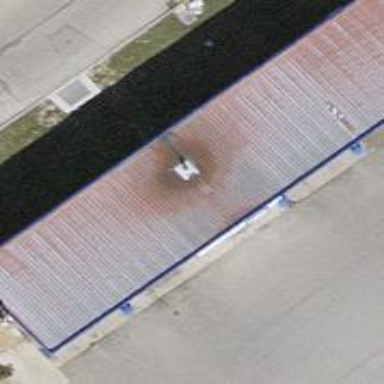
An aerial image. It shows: Car wash facility.